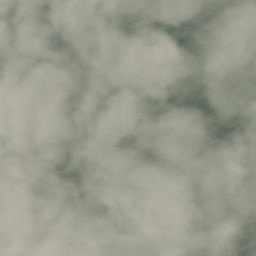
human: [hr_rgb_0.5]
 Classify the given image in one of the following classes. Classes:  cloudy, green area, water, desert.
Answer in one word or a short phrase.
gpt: cloudy